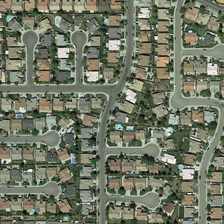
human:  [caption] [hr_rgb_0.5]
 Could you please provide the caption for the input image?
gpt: many buildings with some green trees are in a dense residential area .

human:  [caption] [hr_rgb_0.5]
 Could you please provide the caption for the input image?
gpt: a dense residential area .

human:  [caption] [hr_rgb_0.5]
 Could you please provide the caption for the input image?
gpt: the roof of this dense residential area is mostly yellow or white .

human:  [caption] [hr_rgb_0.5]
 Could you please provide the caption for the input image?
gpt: many buildings with some green trees are in a dense residential area .

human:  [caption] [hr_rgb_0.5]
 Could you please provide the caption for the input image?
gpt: a dense residential area .